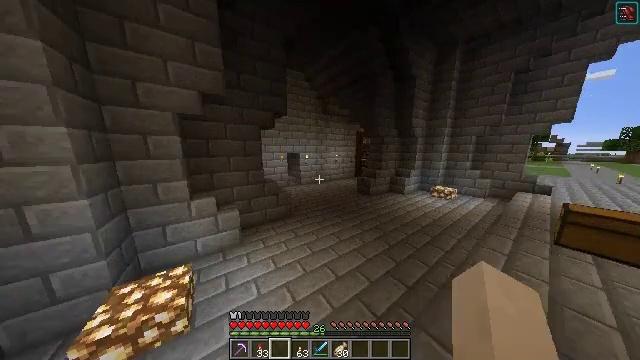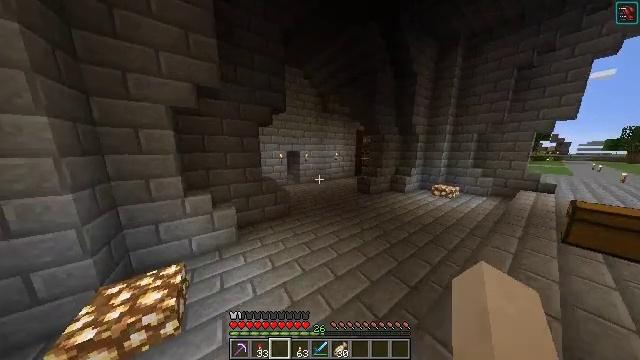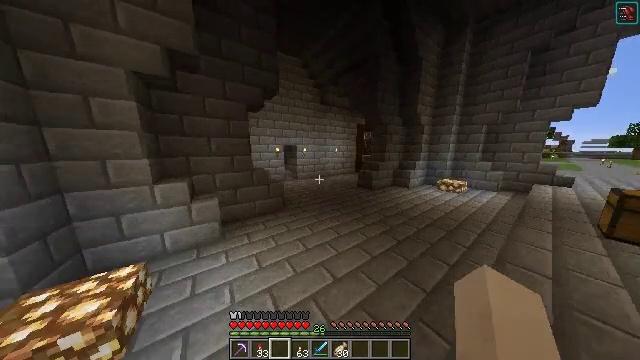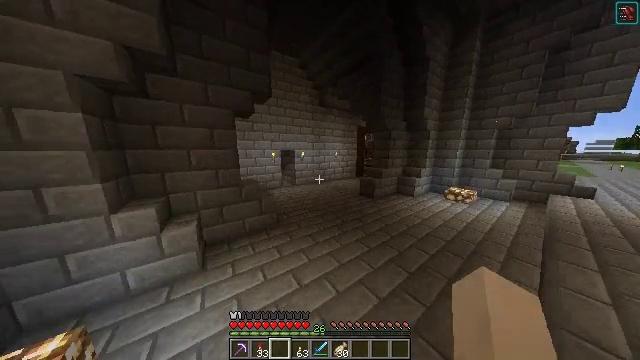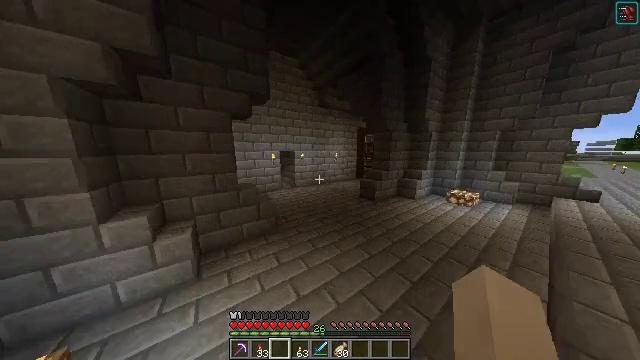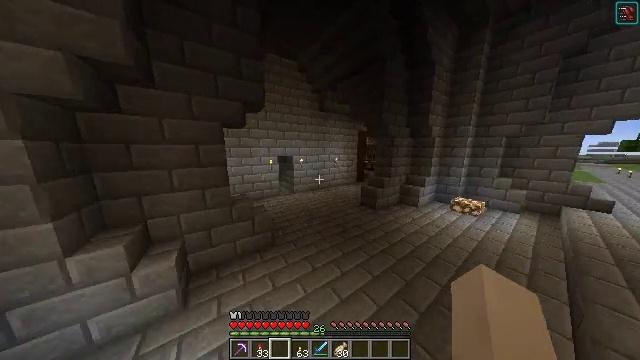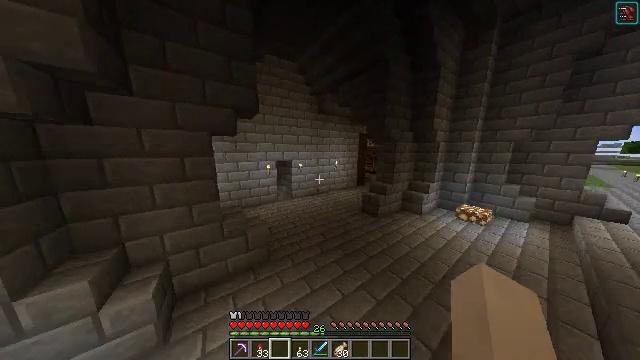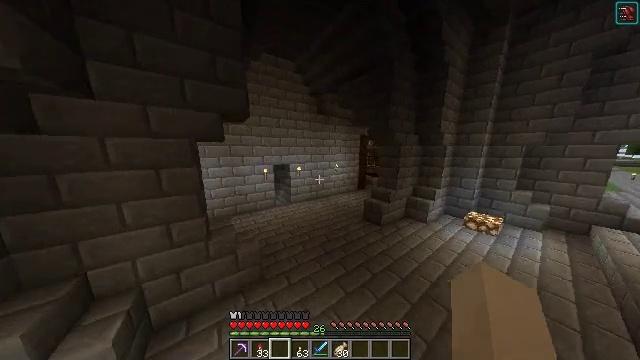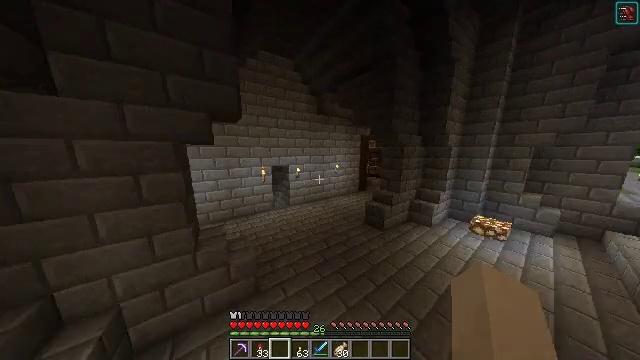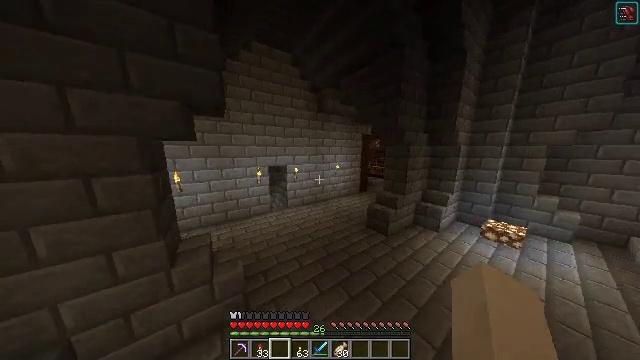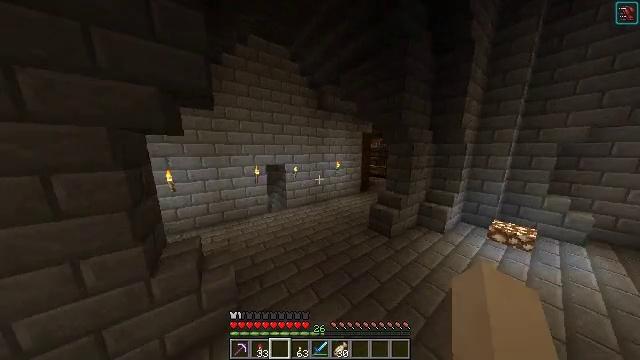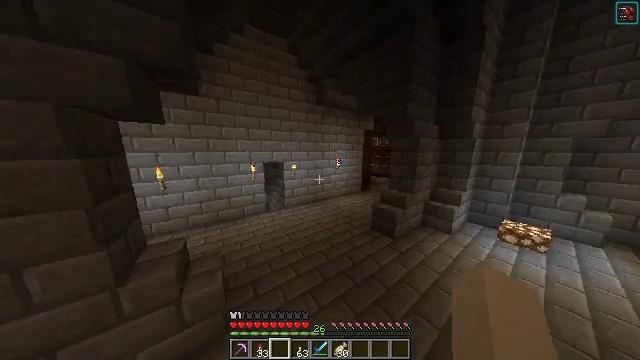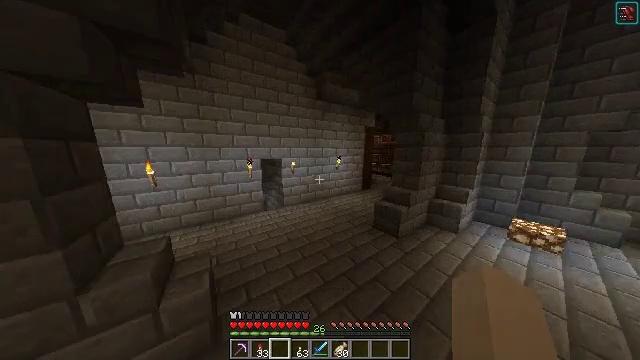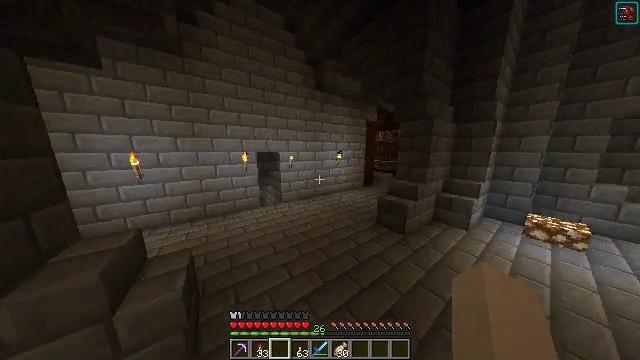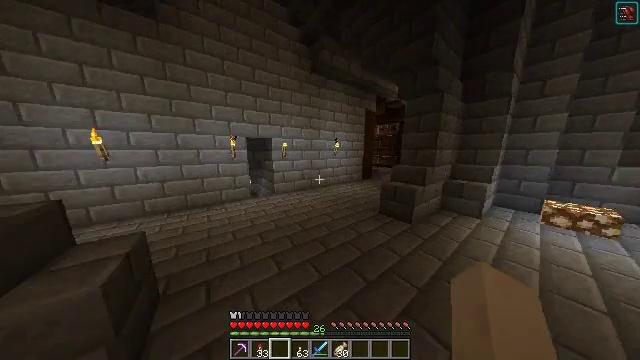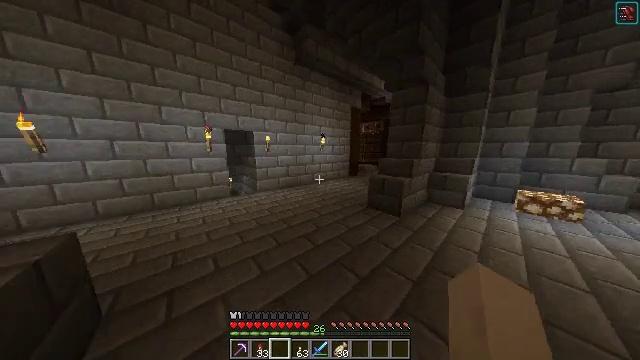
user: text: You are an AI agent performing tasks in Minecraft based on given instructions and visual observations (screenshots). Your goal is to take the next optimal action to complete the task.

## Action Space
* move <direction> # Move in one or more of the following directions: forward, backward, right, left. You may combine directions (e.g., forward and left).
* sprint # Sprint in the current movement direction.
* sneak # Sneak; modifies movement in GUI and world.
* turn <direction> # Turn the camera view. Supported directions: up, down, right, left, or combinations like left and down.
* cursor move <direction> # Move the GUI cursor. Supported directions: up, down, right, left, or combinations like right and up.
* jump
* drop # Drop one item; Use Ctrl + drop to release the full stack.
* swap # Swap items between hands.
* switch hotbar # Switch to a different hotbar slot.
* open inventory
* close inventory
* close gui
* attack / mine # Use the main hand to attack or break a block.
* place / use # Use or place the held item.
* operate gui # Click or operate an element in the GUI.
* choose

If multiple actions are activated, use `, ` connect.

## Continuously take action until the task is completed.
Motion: motion action
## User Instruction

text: Craft an emerald block.
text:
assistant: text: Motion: move forward, jump
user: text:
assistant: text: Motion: move forward, jump
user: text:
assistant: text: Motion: move forward, jump
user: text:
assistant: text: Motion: move forward, jump
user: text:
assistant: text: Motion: move forward, jump
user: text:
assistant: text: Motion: move forward, jump
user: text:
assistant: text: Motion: move forward, jump
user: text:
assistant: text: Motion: move forward, jump
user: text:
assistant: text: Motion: move forward, jump
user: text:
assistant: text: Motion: move forward, jump
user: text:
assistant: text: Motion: move forward, jump
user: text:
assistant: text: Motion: move forward, jump
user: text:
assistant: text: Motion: move forward, jump
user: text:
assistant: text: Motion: move forward, turn right, jump
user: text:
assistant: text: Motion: move forward, turn right, jump
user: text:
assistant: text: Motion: move forward, turn right, jump
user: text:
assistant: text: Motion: move forward, turn right, jump
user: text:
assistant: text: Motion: move forward, turn right, jump
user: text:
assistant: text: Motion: move forward, jump
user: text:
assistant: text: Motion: move forward, jump
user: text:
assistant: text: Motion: move forward, jump
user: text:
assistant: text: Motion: move forward, jump
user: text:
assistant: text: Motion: move forward, jump
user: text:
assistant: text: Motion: move forward, turn right, jump
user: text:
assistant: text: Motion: move forward, turn right, jump
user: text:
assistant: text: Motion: move forward, turn right and up, jump
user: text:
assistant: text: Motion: move forward, turn right, jump
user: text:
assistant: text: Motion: move forward, turn right, jump
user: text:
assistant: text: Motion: move forward, turn right, jump
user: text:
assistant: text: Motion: move forward, jump